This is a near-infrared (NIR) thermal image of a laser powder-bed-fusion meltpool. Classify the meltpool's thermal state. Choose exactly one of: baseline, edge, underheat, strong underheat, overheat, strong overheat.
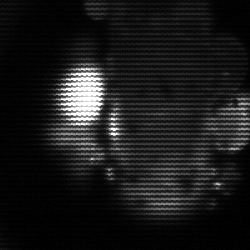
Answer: strong underheat